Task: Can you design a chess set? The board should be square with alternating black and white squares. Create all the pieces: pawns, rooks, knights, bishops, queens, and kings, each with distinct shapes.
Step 4498:
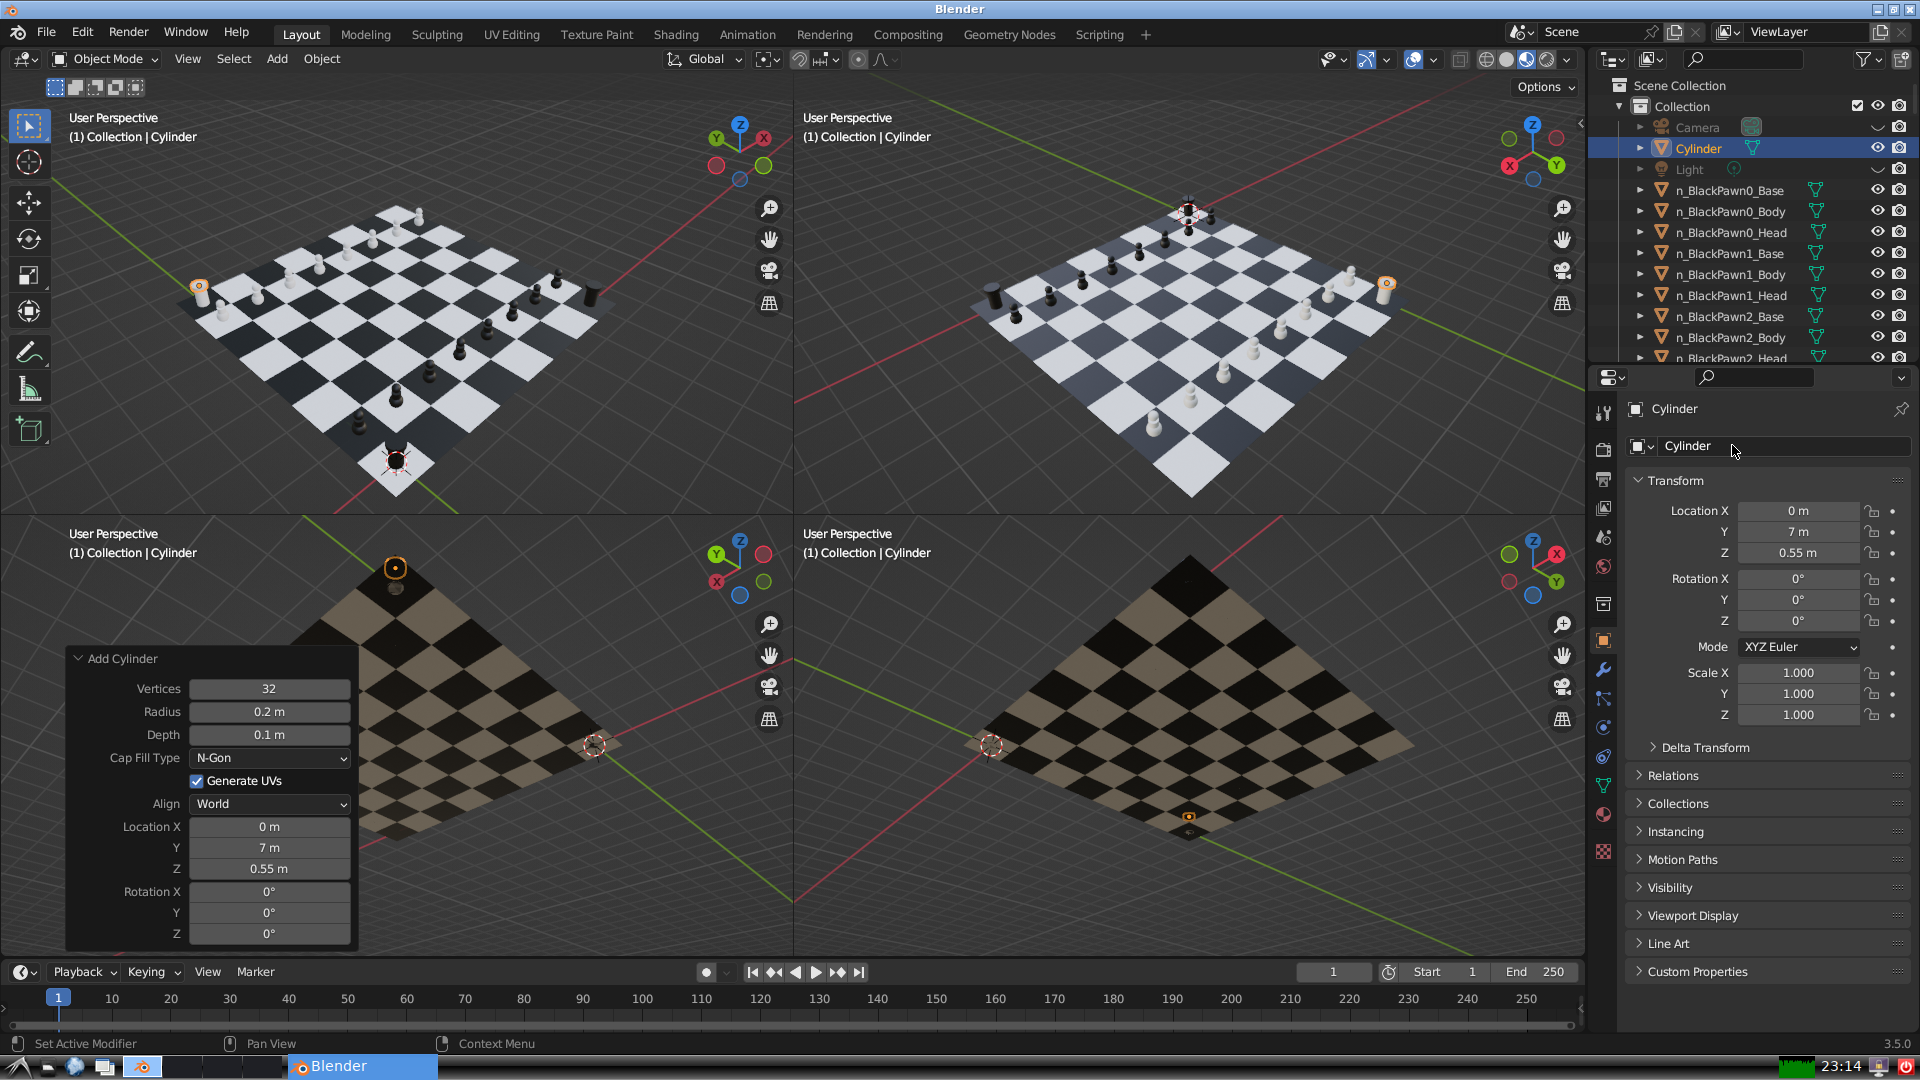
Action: click: no